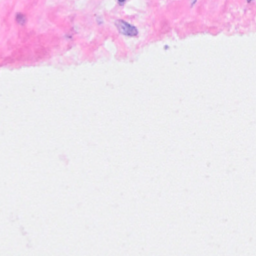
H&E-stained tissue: Breast